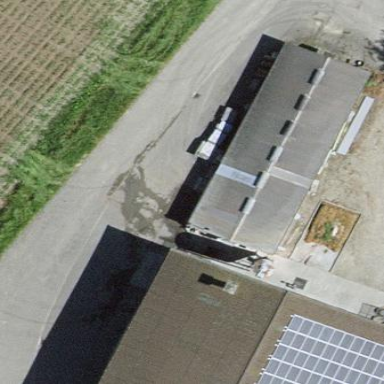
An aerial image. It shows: Barn.